Field crop: maize
Growth stage: 2
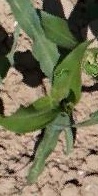
Species: maize